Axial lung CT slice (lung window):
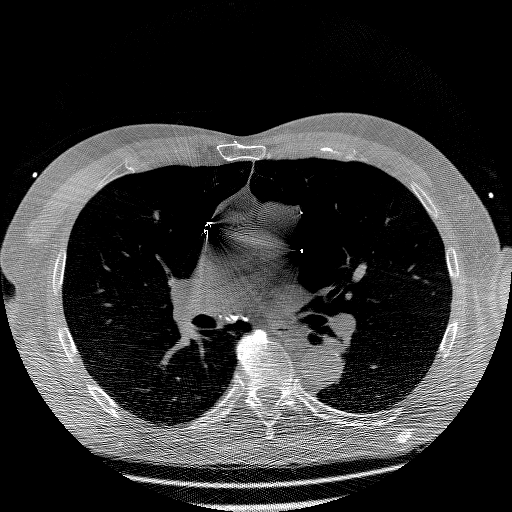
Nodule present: no